Question: Thank you in advance for taking the time to help.
My goal is that when a someone goes to the front page of the site I am building is logged in, they get forwarded to another page (the same page people go to after manually logging in)
Here is my code to do this:
'''
public partial class _Default : System.Web.UI.Page
{
protected void Page_Load(object sender, EventArgs e)
{
if (HttpContext.Current.User.Identity.IsAuthenticated)
{
Response.Redirect("~/inside.aspx");
}
}
}
'''
The c# code for inside.aspx is currently empty. But if the user is logged in I get a redirect loop error when in the browser. I am not sure why.
Followed is my web.config:
'''
<configuration>
<system.web>
<!--<roleManager enabled="true" />-->
<authentication mode="Forms">
<forms loginUrl="default.aspx" defaultUrl="inside.aspx" />
</authentication>
<compilation debug="true" targetFramework="4.0"/>
<profile defaultProvider="DefaultProfileProvider">
<providers>
<add name="DefaultProfileProvider" type="System.Web.Providers.DefaultProfileProvider, System.Web.Providers, Version=1.0.0.0, Culture=neutral, PublicKeyToken=31bf3856ad364e35" connectionStringName="ApplicationServices" applicationName="/"/>
</providers>
</profile>
<roleManager defaultProvider="DefaultRoleProvider">
<providers>
<add name="DefaultRoleProvider" type="System.Web.Providers.DefaultRoleProvider, System.Web.Providers, Version=1.0.0.0, Culture=neutral, PublicKeyToken=31bf3856ad364e35" connectionStringName="ApplicationServices" applicationName="/"/>
</providers>
</roleManager>
<sessionState mode="InProc" customProvider="DefaultSessionProvider">
<providers>
<add name="DefaultSessionProvider" type="System.Web.Providers.DefaultSessionStateProvider, System.Web.Providers, Version=1.0.0.0, Culture=neutral, PublicKeyToken=31bf3856ad364e35" connectionStringName="ApplicationServices"/>
</providers>
</sessionState>
<membership>
<providers>
<clear/>
<add name="AspNetSqlMembershipProvider" type="System.Web.Security.SqlMembershipProvider" connectionStringName="ApplicationServices" enablePasswordRetrieval="false" enablePasswordReset="true" requiresQuestionAndAnswer="false" requiresUniqueEmail="false" maxInvalidPasswordAttempts="5" minRequiredPasswordLength="6" minRequiredNonalphanumericCharacters="0" passwordAttemptWindow="10" applicationName="/"/>
</providers>
</membership>
</system.web>
<connectionStrings>
<add name="ApplicationServices" connectionString="Data Source=SERVERNAME;Initial Catalog=SCRUMAPIUI;User Id=tunnelld;Password=PASSWORD;" providerName="System.Data.SqlClient"/>
</connectionStrings>
</configuration>
'''
What am I doing wrong? Why am I getting a redirect loop? How can I get the default page of my site to forward to another page correctly if the user is logged in?
EDIT:
Here is the error being displayed in Chrome:

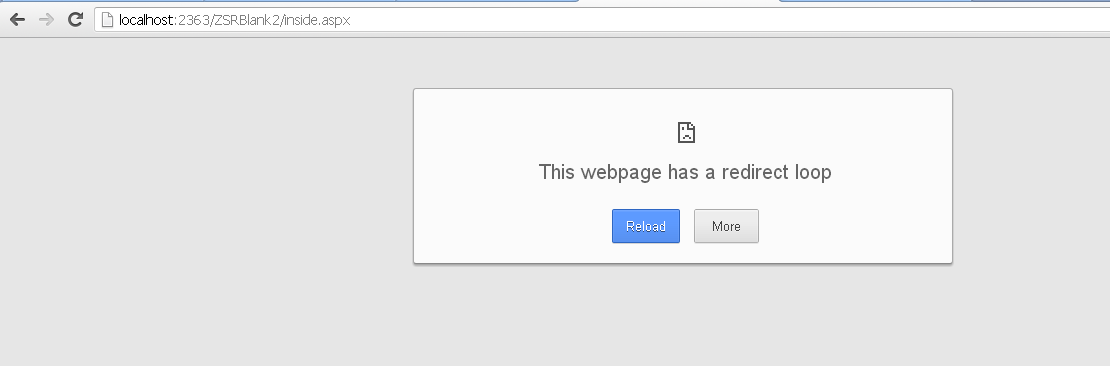
Answer: The problem was that the CodeFile reference for both files was the same. Silly mistake but if you have this problem make sure to check it!